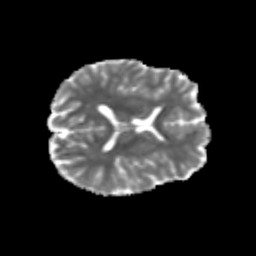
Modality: MD
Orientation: axial
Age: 23
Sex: male
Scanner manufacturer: siemens
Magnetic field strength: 3 T
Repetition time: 3.5 s
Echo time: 0.125 s